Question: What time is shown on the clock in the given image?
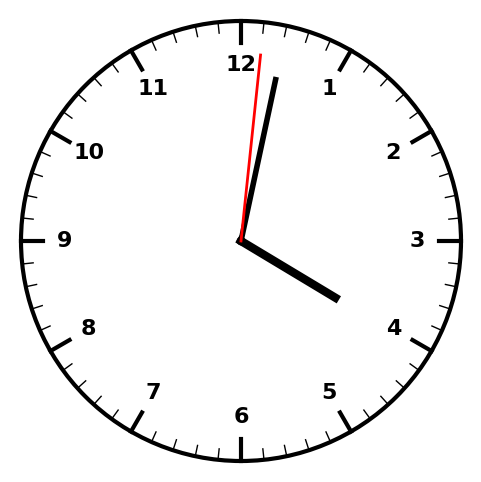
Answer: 04:02:01